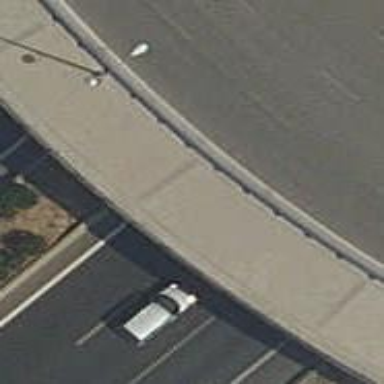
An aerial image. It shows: Sidewalk bridge with paving stones.